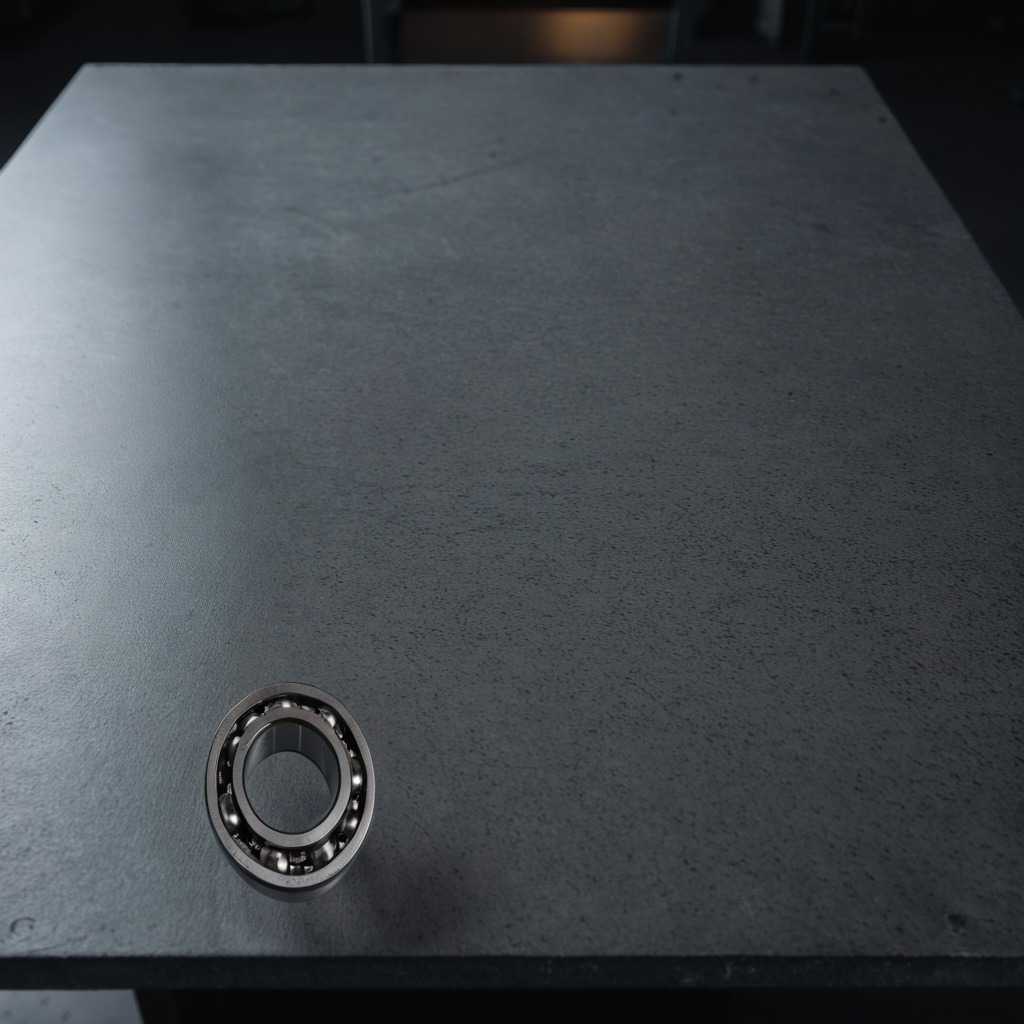
A ball bearing is lying on a clean granite table inside a workshop at night.